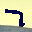
Label: 7